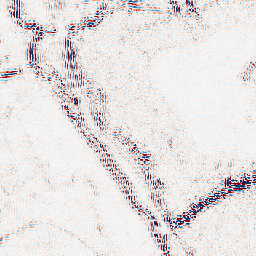
Category: wavelet
Decomposition family: wavelet_reverse_biorthogonal
Decomposition parameters: wavelet: rbio3.5
level: 2
Upsampling method: regularized
Upsampling parameters: scale: 2
lambda_reg: 0.01
Upsampling scale: 2